Question: I'm using . I find it annoying that it does not highlight defined variables and functions. for example, unlike this picture.

I want 'myVar' to be highlighted in the second line, showing that it has been defined. Similarly with functions. I have not been able to find a way to do this in brackets, either natively or with an extension.
Is this even possible?
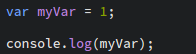
Answer: Me thinks this here is a simple matter of . i.e;
Your var been highlighted, but it just so happens that the 'highlight-color' for that particular string type is white, as styled in your current theme. Just install another one and you'll be set.
Ways/options to get them[]:
1. Search & Install (direct) via File > Extension Manager > Themes.
2. Search google for 'brackets themes' OR 'dark brackets theme' etc, find, download and then install it manually.
3. Browse/Peruse through this site here https://brackets-themes.github.io/. See one that's to your liking? Download and then install manually.
I prefer and use option 2 coz , you have an almost endless , ranging from to , from which you could choose., and , you have a visual idea of how the theme looks before downloading, courtesy of Google Images and you are thus more likely to get one that tickles your fancy.
There maybe some other ways not mentioned (idk), but I'd suggest you start with any of these first. If still not satisfied, you could just create your own. Broken down, the process is pretty straight forward as it's just basically(if I may) HTML & CSS.
Cheers mate, happy coding!